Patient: sex M, age 53
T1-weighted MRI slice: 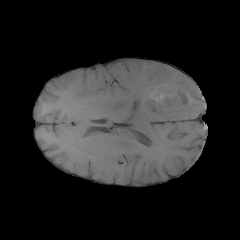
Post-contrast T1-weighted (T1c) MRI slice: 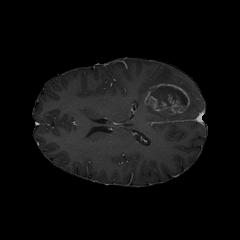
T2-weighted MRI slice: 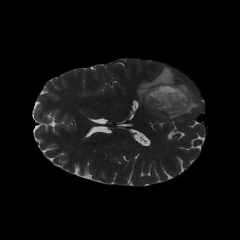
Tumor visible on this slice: yes
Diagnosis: Glioblastoma, IDH-wildtype
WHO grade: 4